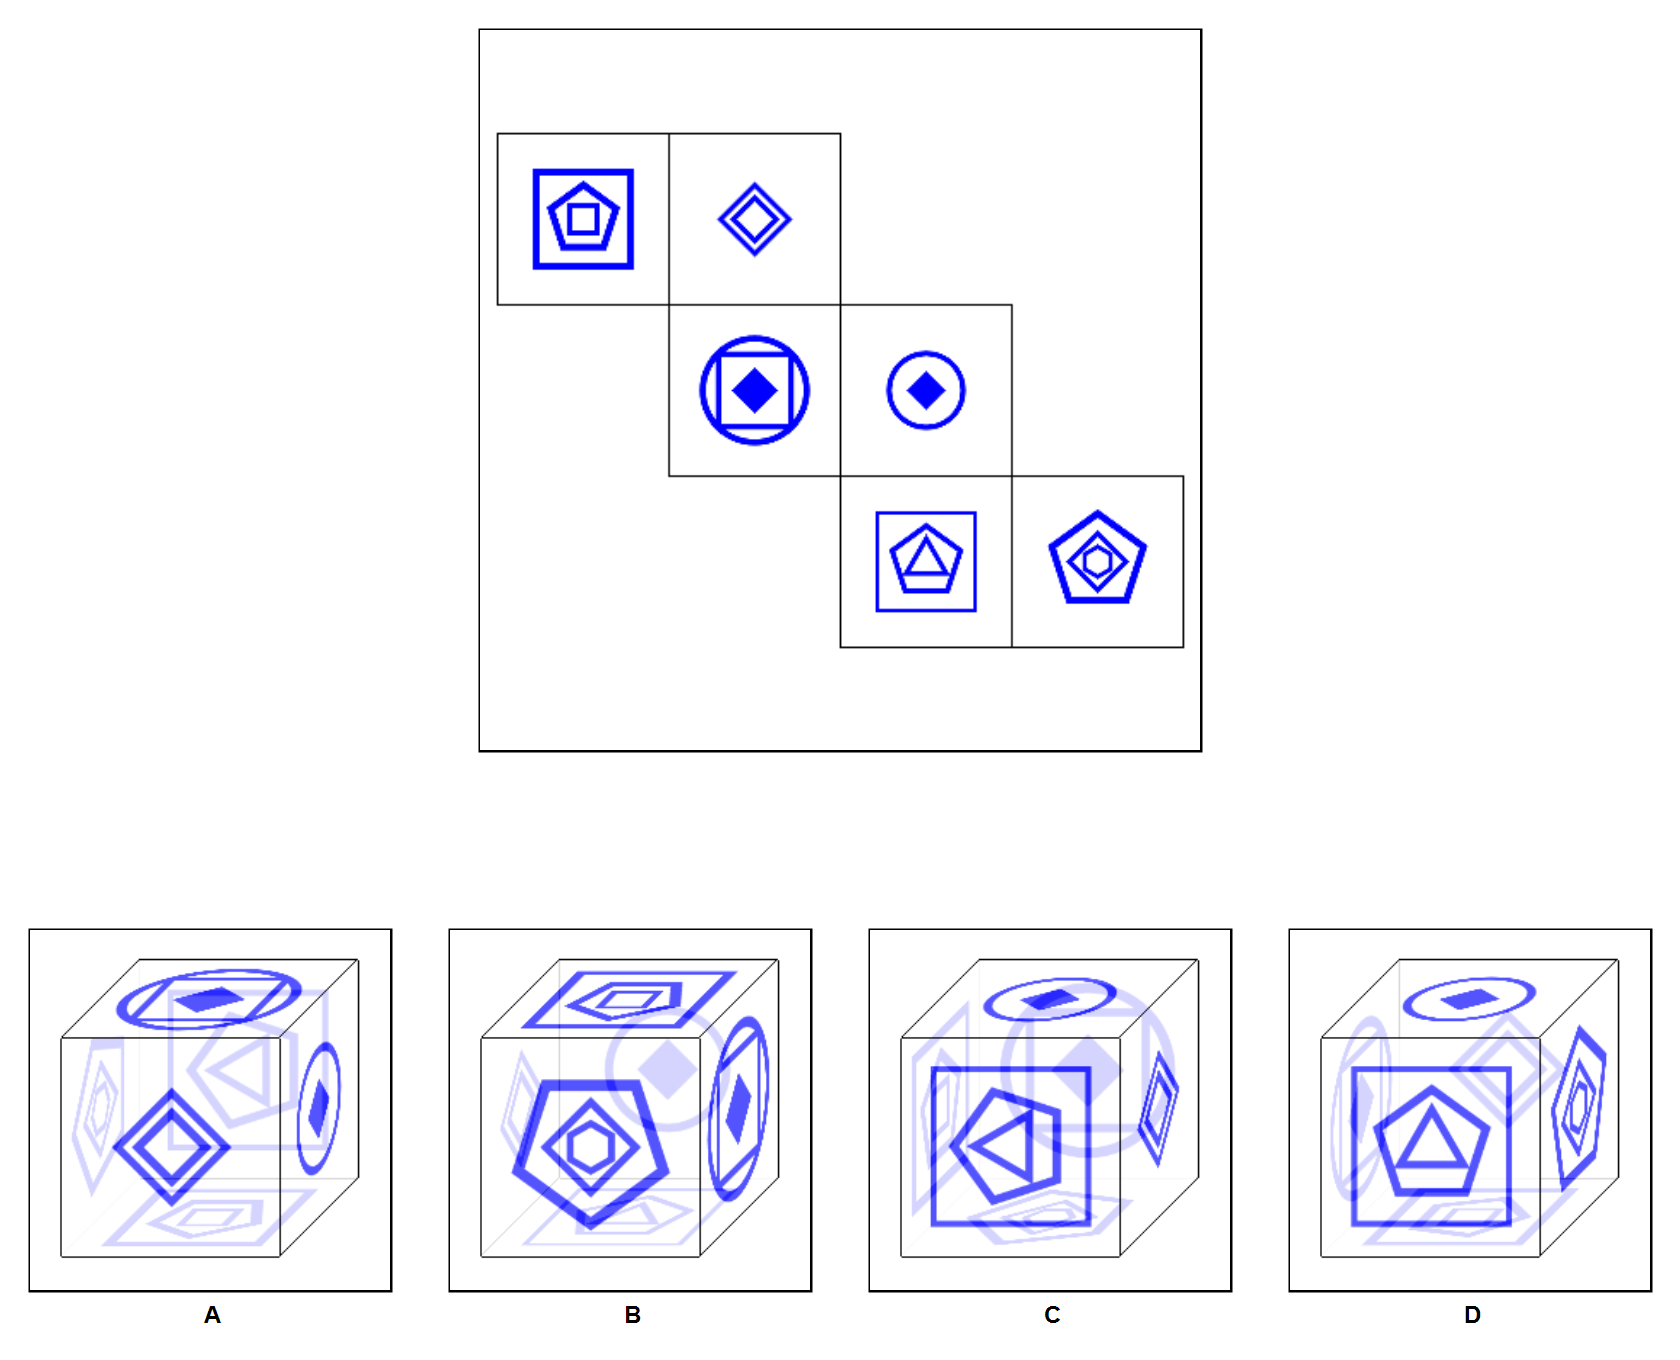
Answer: D